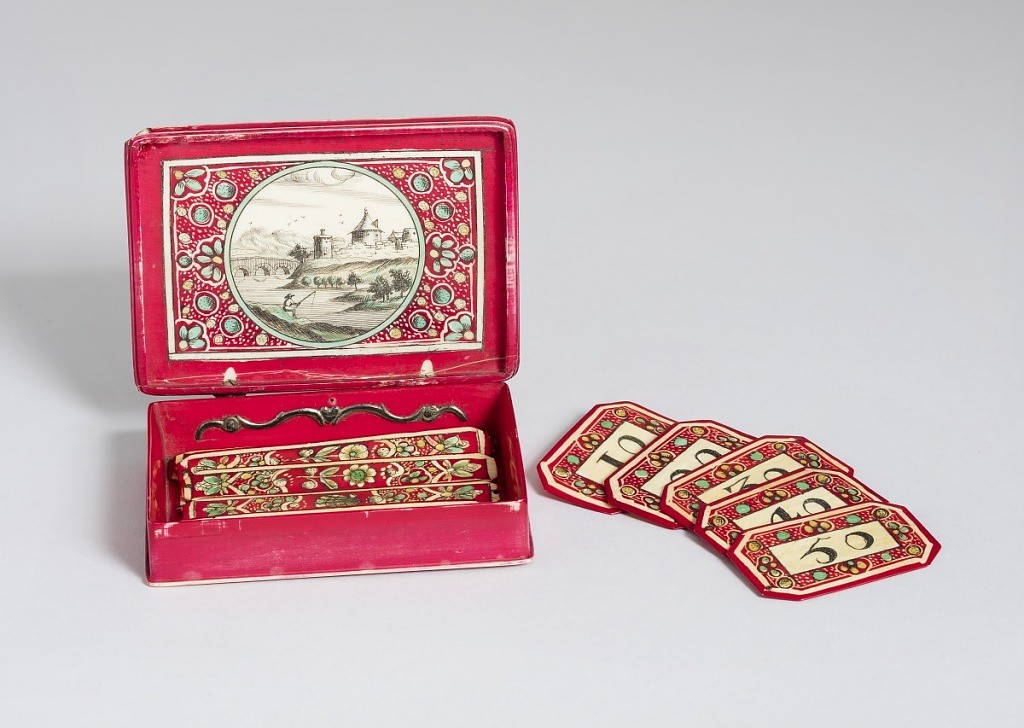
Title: Box and game pieces
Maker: Marten de Vos, Flemish, 1532-1603
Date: late 17th century
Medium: Engraved and stained ivory
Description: Game-counter box, rectangular, with red- and green-stained hinged cover showing female figure representing Asia, with censer and turban, seated on a camel-drawn chariot, with attendant in backgound. Inside, game counters. One of a set of four boxes (1960-1-13-1a/v / 4a/v).